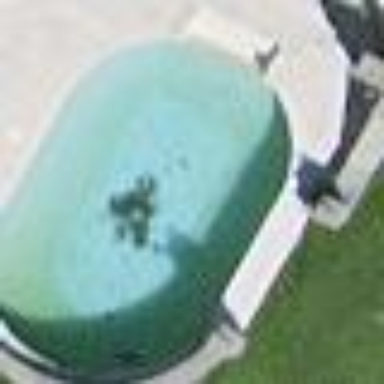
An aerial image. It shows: Swimming pool located in leisure land.